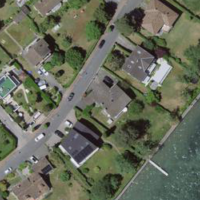
EUNIS habitat code: 54
Species observed at this site:
Juglans regia
Carpinus betulus